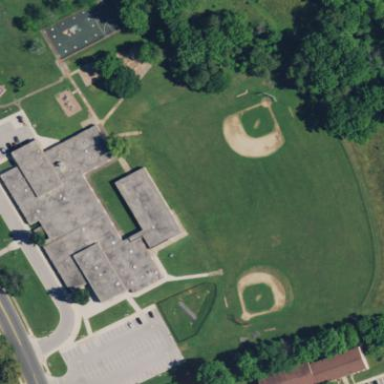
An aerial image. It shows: School.